Here is the wavelet time-frequency representation (scalogram) of a rolling-element bearing's vibration measurement. Based on the visible evidence, which condition applies: normal, inner_race, outer_race, ball?
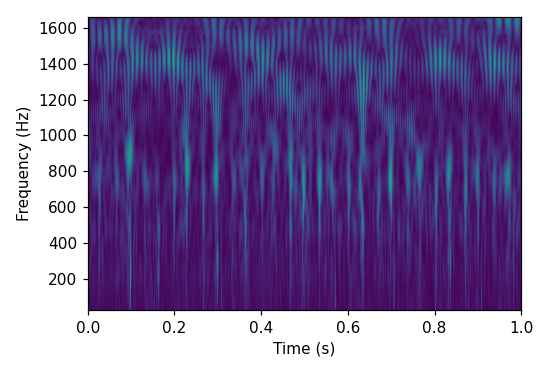
Answer: ball